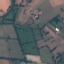
Land use / land cover class: Pasture